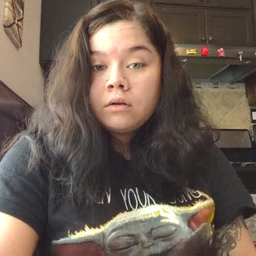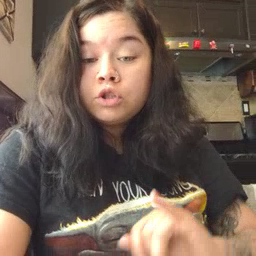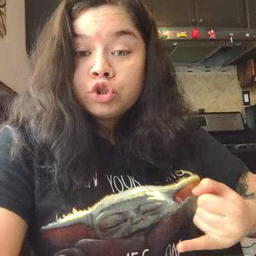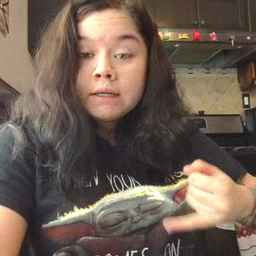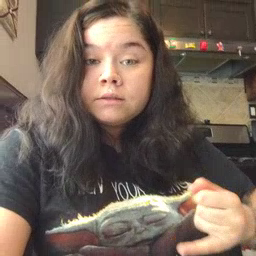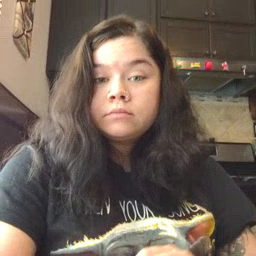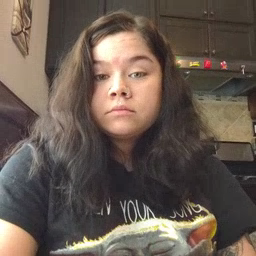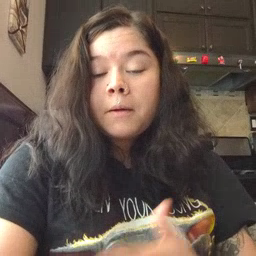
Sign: jeans